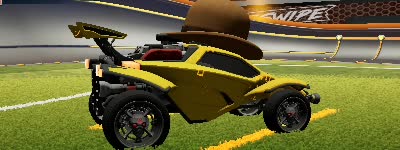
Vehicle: octane